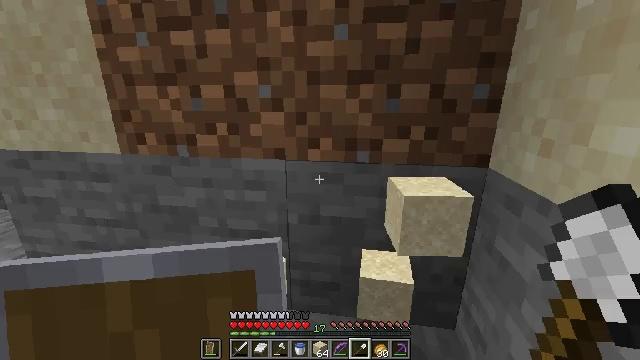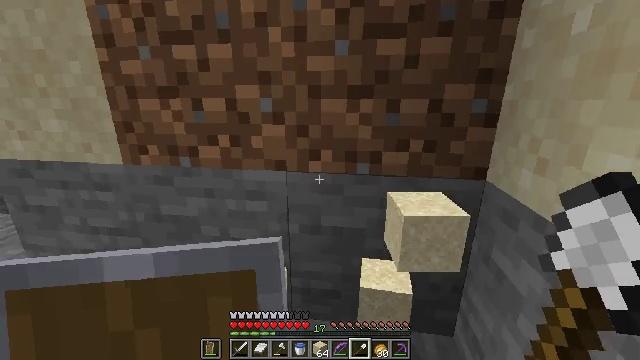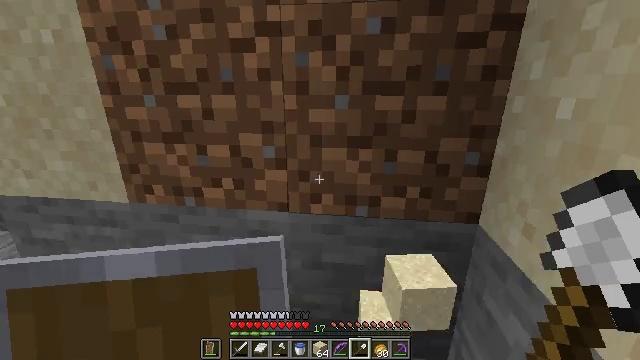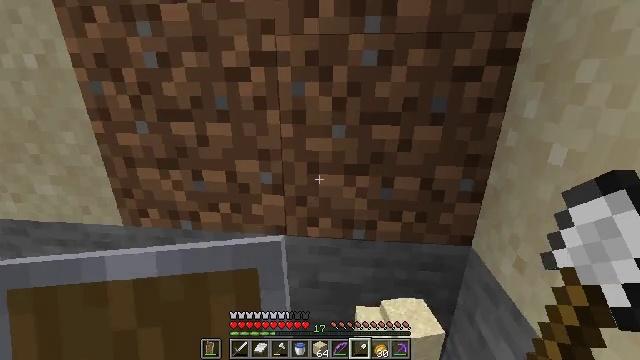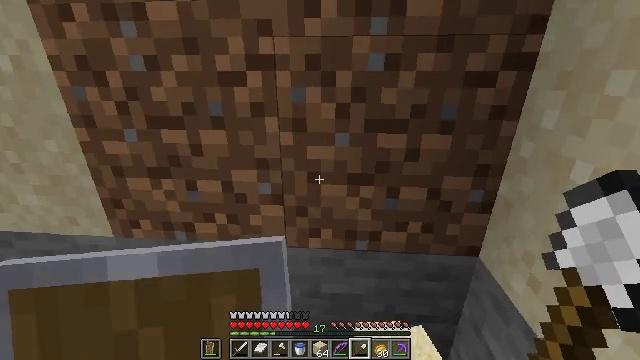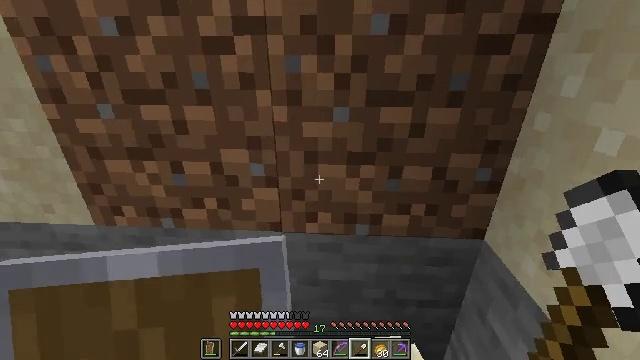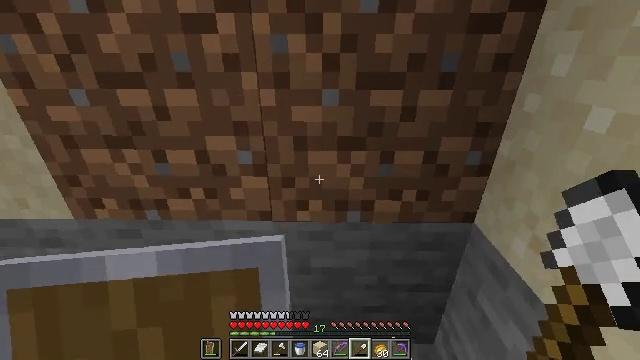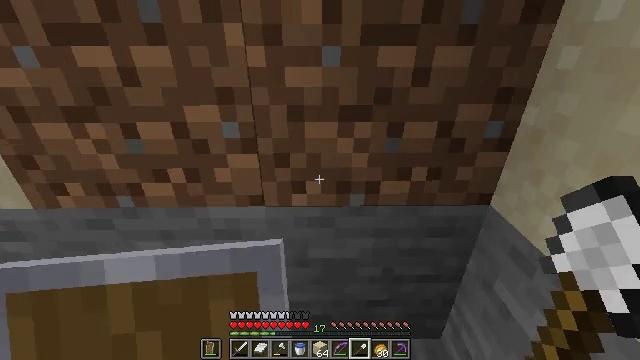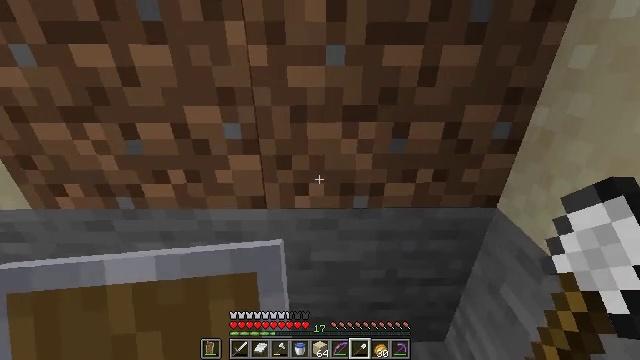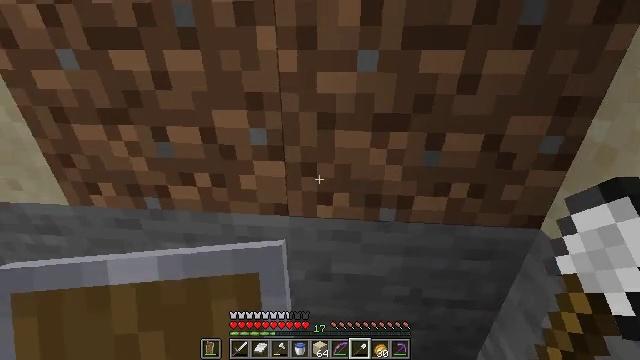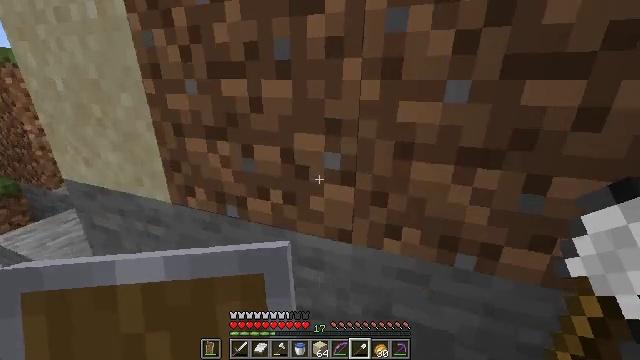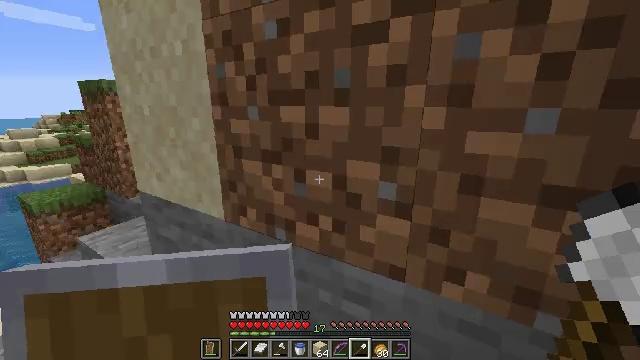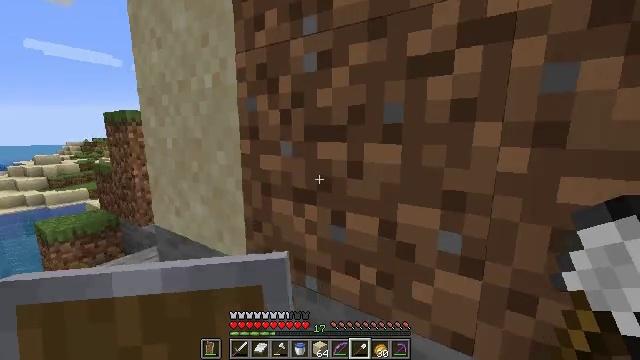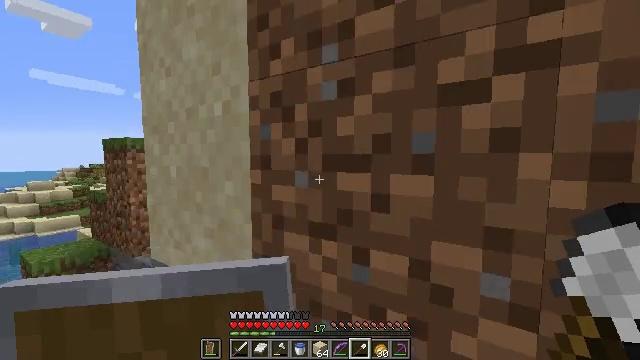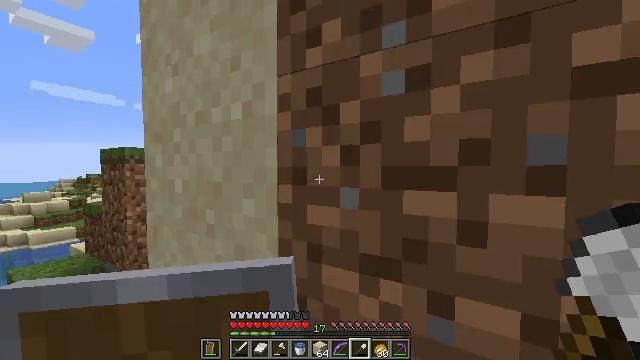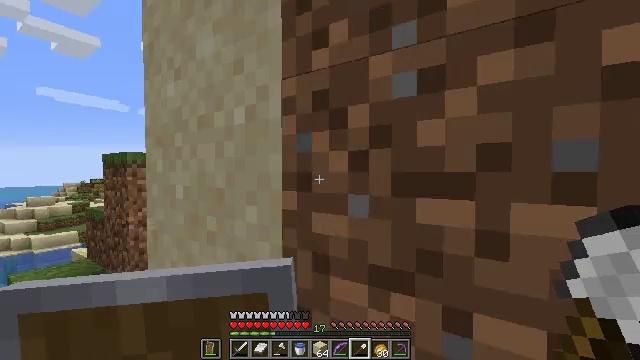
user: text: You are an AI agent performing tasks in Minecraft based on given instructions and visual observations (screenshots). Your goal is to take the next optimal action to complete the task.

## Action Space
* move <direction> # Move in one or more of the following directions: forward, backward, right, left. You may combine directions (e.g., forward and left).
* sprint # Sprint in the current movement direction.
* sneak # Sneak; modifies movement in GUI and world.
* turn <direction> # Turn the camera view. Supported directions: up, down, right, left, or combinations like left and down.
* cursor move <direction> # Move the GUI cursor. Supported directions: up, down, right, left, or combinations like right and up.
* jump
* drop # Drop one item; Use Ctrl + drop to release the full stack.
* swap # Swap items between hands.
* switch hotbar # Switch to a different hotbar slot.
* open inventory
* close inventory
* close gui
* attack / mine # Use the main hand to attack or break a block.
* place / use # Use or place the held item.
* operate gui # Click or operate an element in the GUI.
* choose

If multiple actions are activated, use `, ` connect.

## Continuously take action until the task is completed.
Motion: motion action
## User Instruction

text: Break the sand block.
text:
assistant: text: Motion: move forward, jump
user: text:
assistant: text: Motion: move forward, turn down
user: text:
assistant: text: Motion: move forward, turn right and down
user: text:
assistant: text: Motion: move forward, turn down
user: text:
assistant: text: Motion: turn right and down
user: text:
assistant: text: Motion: turn right and down
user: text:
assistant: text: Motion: turn right
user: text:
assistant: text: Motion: no_op
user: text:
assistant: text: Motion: turn left
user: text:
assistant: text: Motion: turn left and up
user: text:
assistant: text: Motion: move forward and move left, turn left and up
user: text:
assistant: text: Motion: move forward and move left, turn left and up
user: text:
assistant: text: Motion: move forward and move left, turn up
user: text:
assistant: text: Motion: move forward, turn up
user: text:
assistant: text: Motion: turn up
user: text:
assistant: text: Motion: turn up
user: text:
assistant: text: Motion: turn left and up
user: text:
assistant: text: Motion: turn left and up
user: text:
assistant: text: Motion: turn left and up
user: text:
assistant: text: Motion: turn left and up
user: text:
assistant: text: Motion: turn left and up
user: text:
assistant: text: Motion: no_op
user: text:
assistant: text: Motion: attack / mine
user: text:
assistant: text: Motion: attack / mine
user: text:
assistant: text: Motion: attack / mine
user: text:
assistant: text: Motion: attack / mine
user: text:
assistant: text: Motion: attack / mine
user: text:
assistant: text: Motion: attack / mine
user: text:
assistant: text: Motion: attack / mine
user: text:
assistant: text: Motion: attack / mine